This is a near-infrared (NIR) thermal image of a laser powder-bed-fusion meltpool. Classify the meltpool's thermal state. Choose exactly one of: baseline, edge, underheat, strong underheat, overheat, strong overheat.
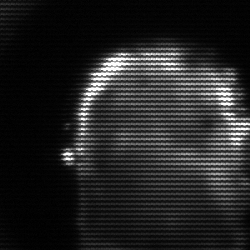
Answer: baseline